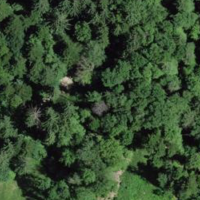
EUNIS habitat code: 44
Species observed at this site:
Fraxinus excelsior